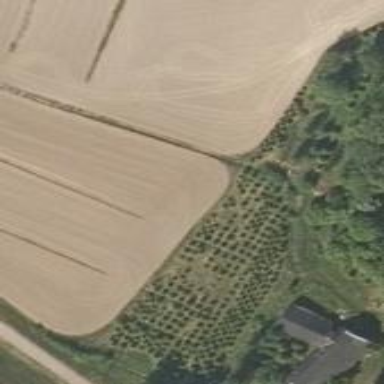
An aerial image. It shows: Orchard.